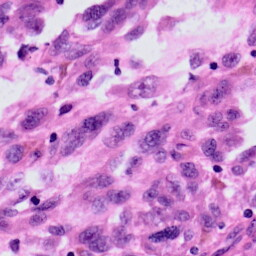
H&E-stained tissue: Skin